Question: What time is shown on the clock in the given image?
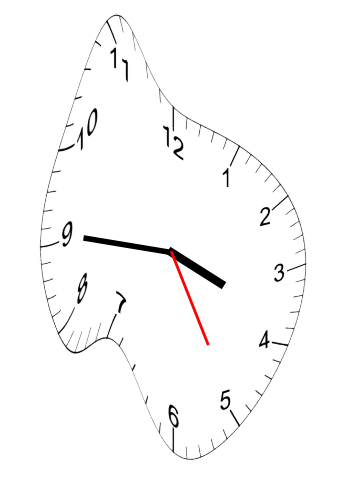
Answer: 03:45:25